Field crop: tomato
Growth stage: 2
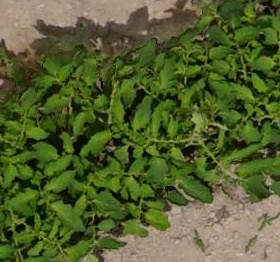
Species: tomato